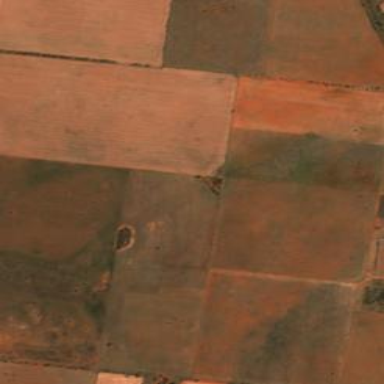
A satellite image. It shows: Farmland used to cultivate crops.